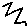
Label: zigzag